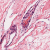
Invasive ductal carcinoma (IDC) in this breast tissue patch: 0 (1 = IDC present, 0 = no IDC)